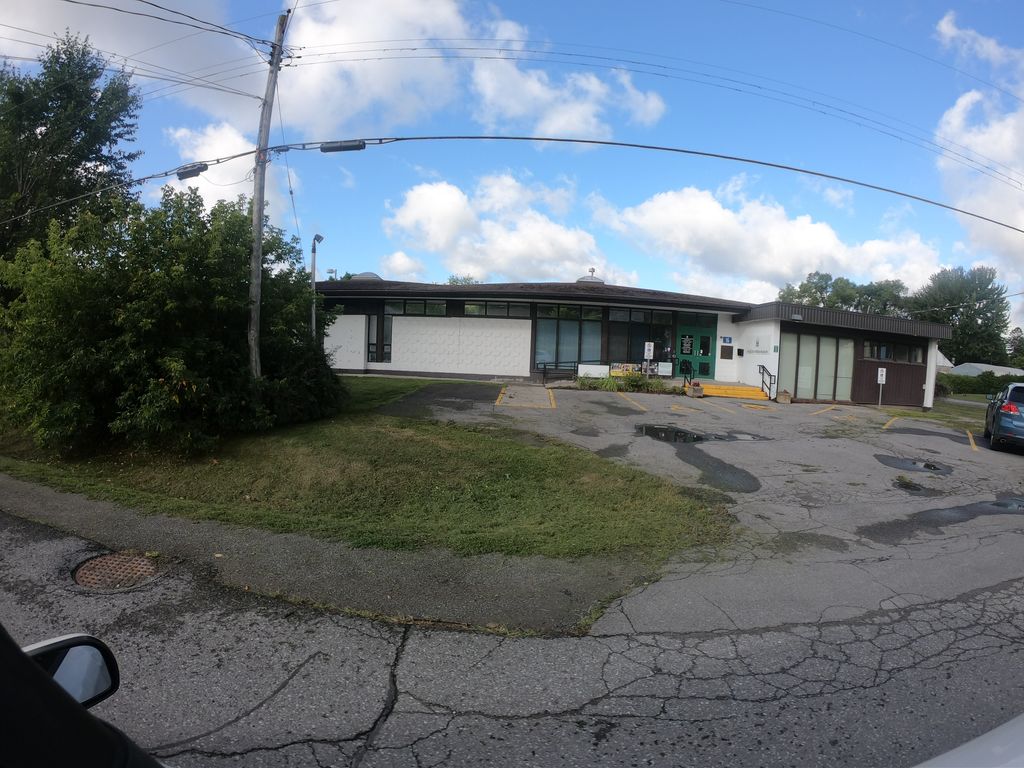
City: ottawa-gatineau